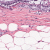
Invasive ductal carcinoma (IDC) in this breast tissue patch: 0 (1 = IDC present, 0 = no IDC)